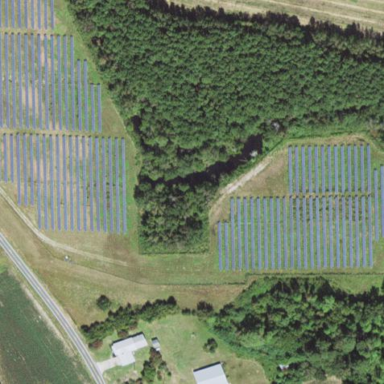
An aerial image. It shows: Solar power plant with photovoltaic technology surrounded by fence.